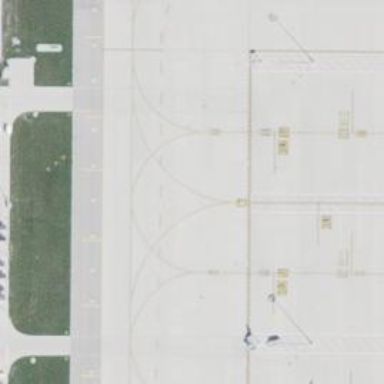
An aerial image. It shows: View of taxiway at the airport.